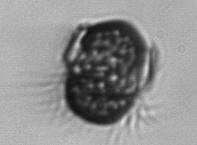
Label: Mesodinium